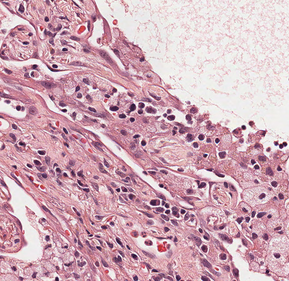
Tumor epithelial tissue: no
Tumor-associated stroma tissue: no
Normal tissue: yes